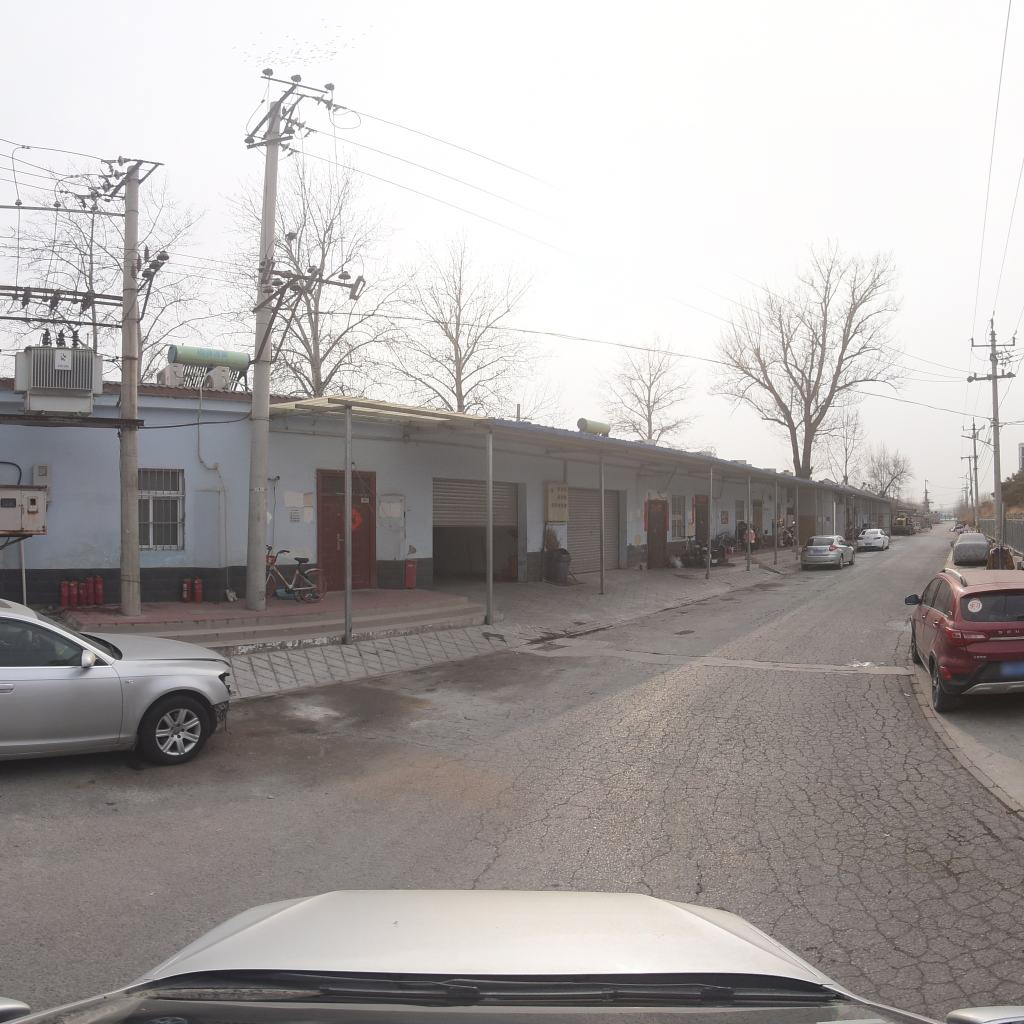
Region: Fengtai
Road damage annotations: alligator crack